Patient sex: M
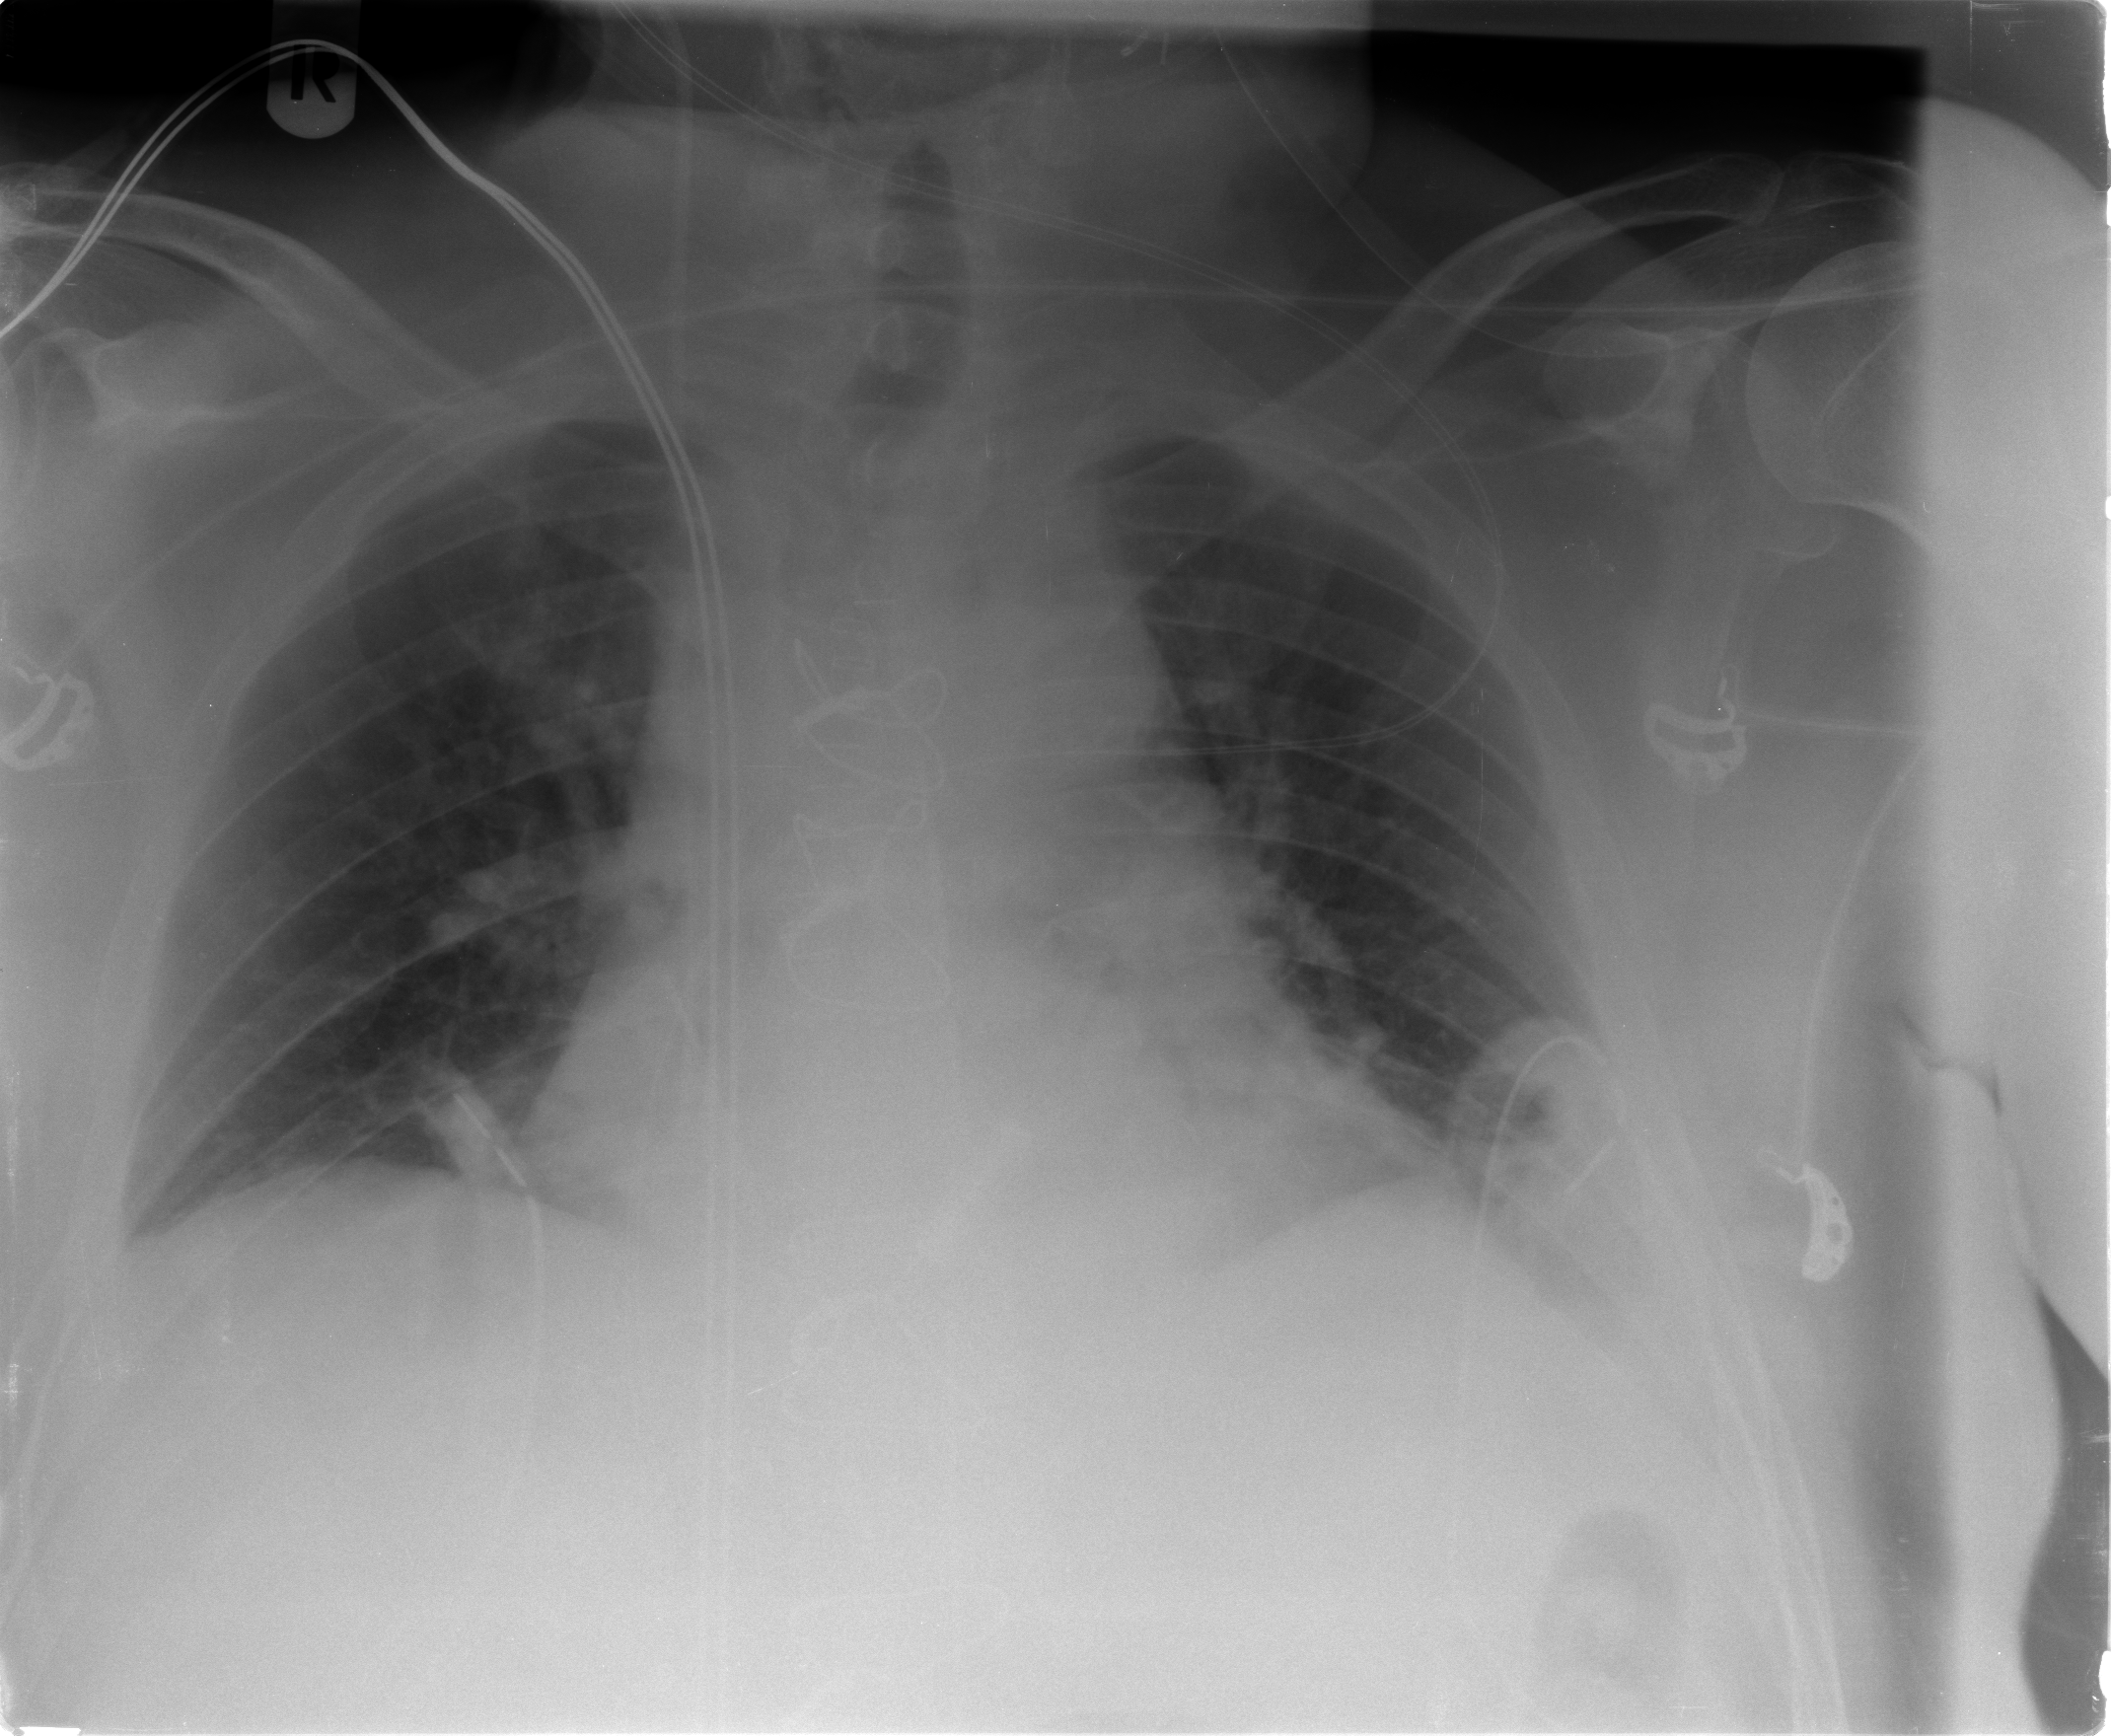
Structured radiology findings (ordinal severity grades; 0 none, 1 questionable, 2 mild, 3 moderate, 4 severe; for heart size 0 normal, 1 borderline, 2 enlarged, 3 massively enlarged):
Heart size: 2
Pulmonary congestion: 2
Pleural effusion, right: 0
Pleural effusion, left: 2
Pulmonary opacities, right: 0
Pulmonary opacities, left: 1
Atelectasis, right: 0
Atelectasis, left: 2